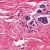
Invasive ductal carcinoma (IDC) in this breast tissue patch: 0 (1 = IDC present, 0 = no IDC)